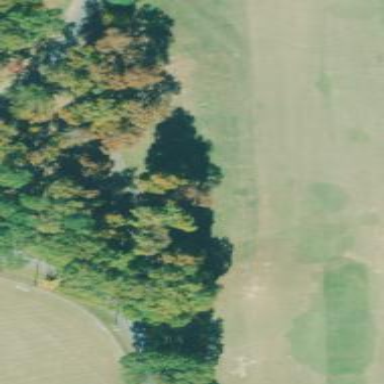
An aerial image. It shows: Golf fairway surrounded by grass.